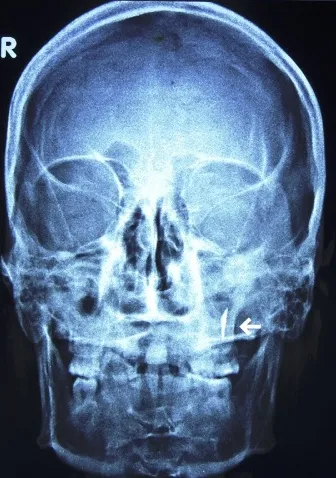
The extracted knife blade (the foreign body). Posteroanterior and lateral skull views respectively showing the retained tip of the foreign body.
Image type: radiology (x_ray)